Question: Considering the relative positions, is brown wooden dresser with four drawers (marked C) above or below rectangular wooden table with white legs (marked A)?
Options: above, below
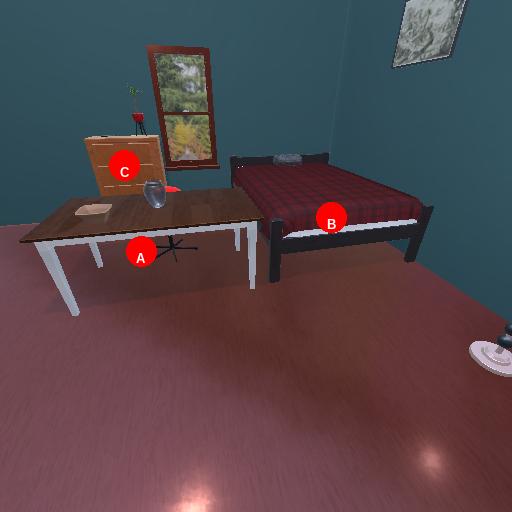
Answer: above